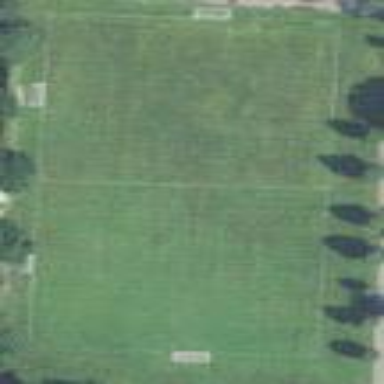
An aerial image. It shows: Lacrosse pitch for leisure land activities.